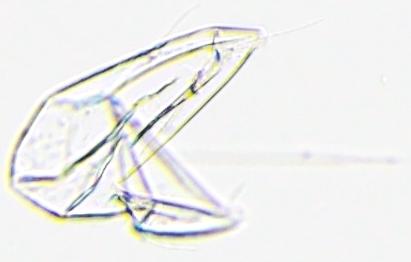
Label: Zooplankton